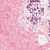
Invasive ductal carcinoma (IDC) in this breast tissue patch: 0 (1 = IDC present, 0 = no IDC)